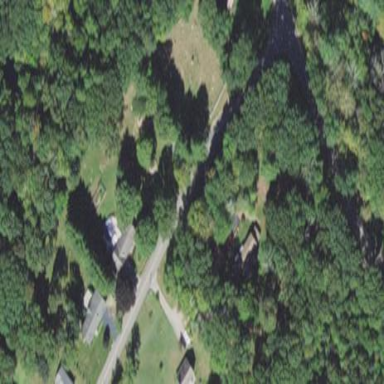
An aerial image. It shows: Private cemetery.